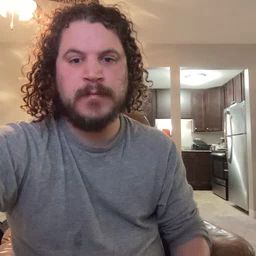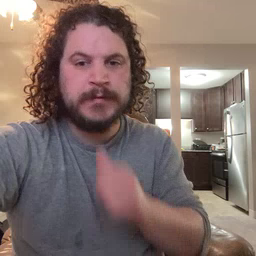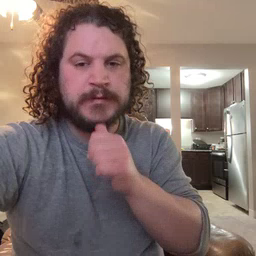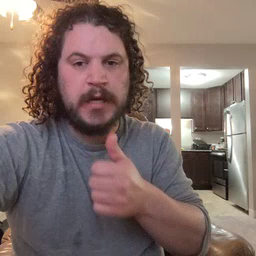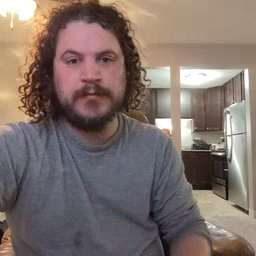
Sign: not